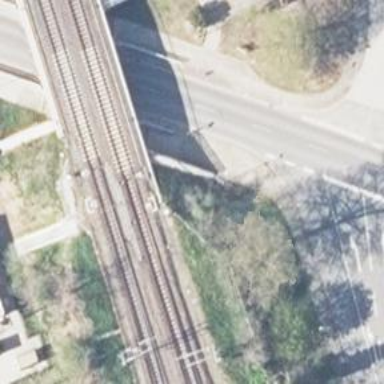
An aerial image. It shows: Railway switch.